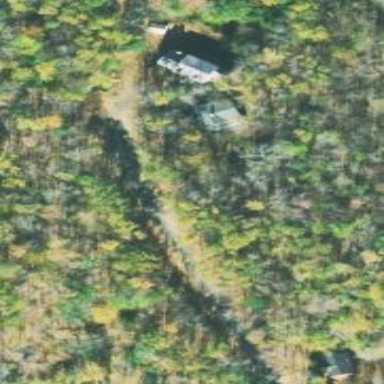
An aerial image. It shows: Driveway.